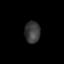
Tissue: lung
Cell type: Endothelial cells
Senescence score: 0.5483
Nuclear area (px): 324
Mean DAPI intensity: 59.127